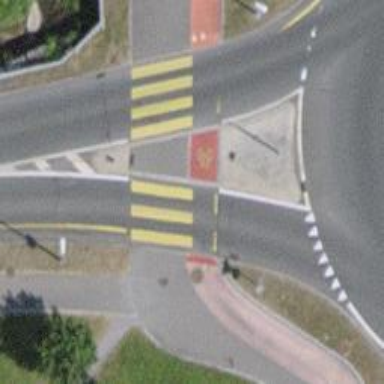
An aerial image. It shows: Uncontrolled zebra crossing with pedestrian island.